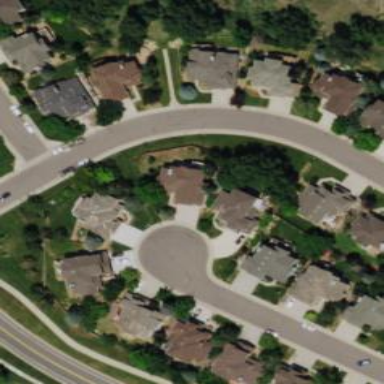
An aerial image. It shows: Circular turning circle on the road.